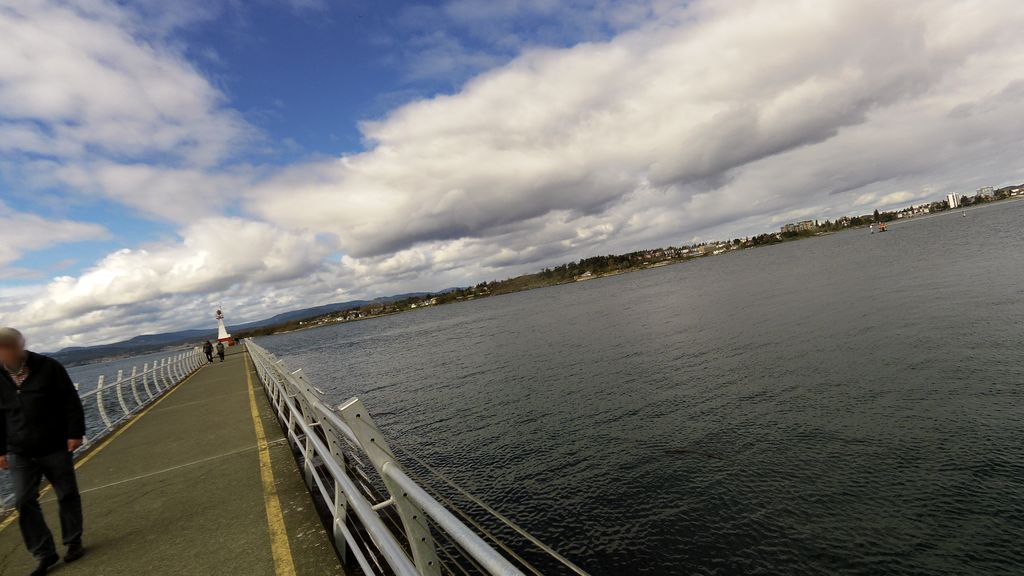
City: victoria